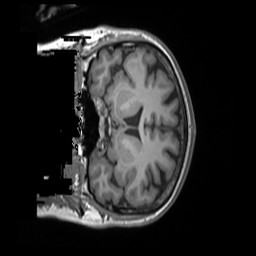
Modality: T1w
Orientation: coronal
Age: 64
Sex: female
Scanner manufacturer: siemens
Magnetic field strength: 3 T
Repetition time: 1.55 s
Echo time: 0.00234 s